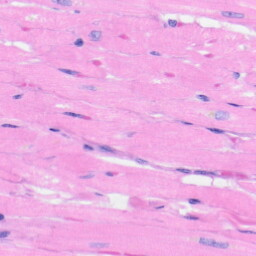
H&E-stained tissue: Heart